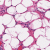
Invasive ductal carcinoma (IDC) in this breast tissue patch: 0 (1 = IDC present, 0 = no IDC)